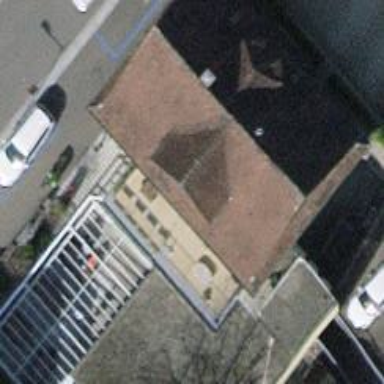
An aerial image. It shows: Cafe.